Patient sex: F
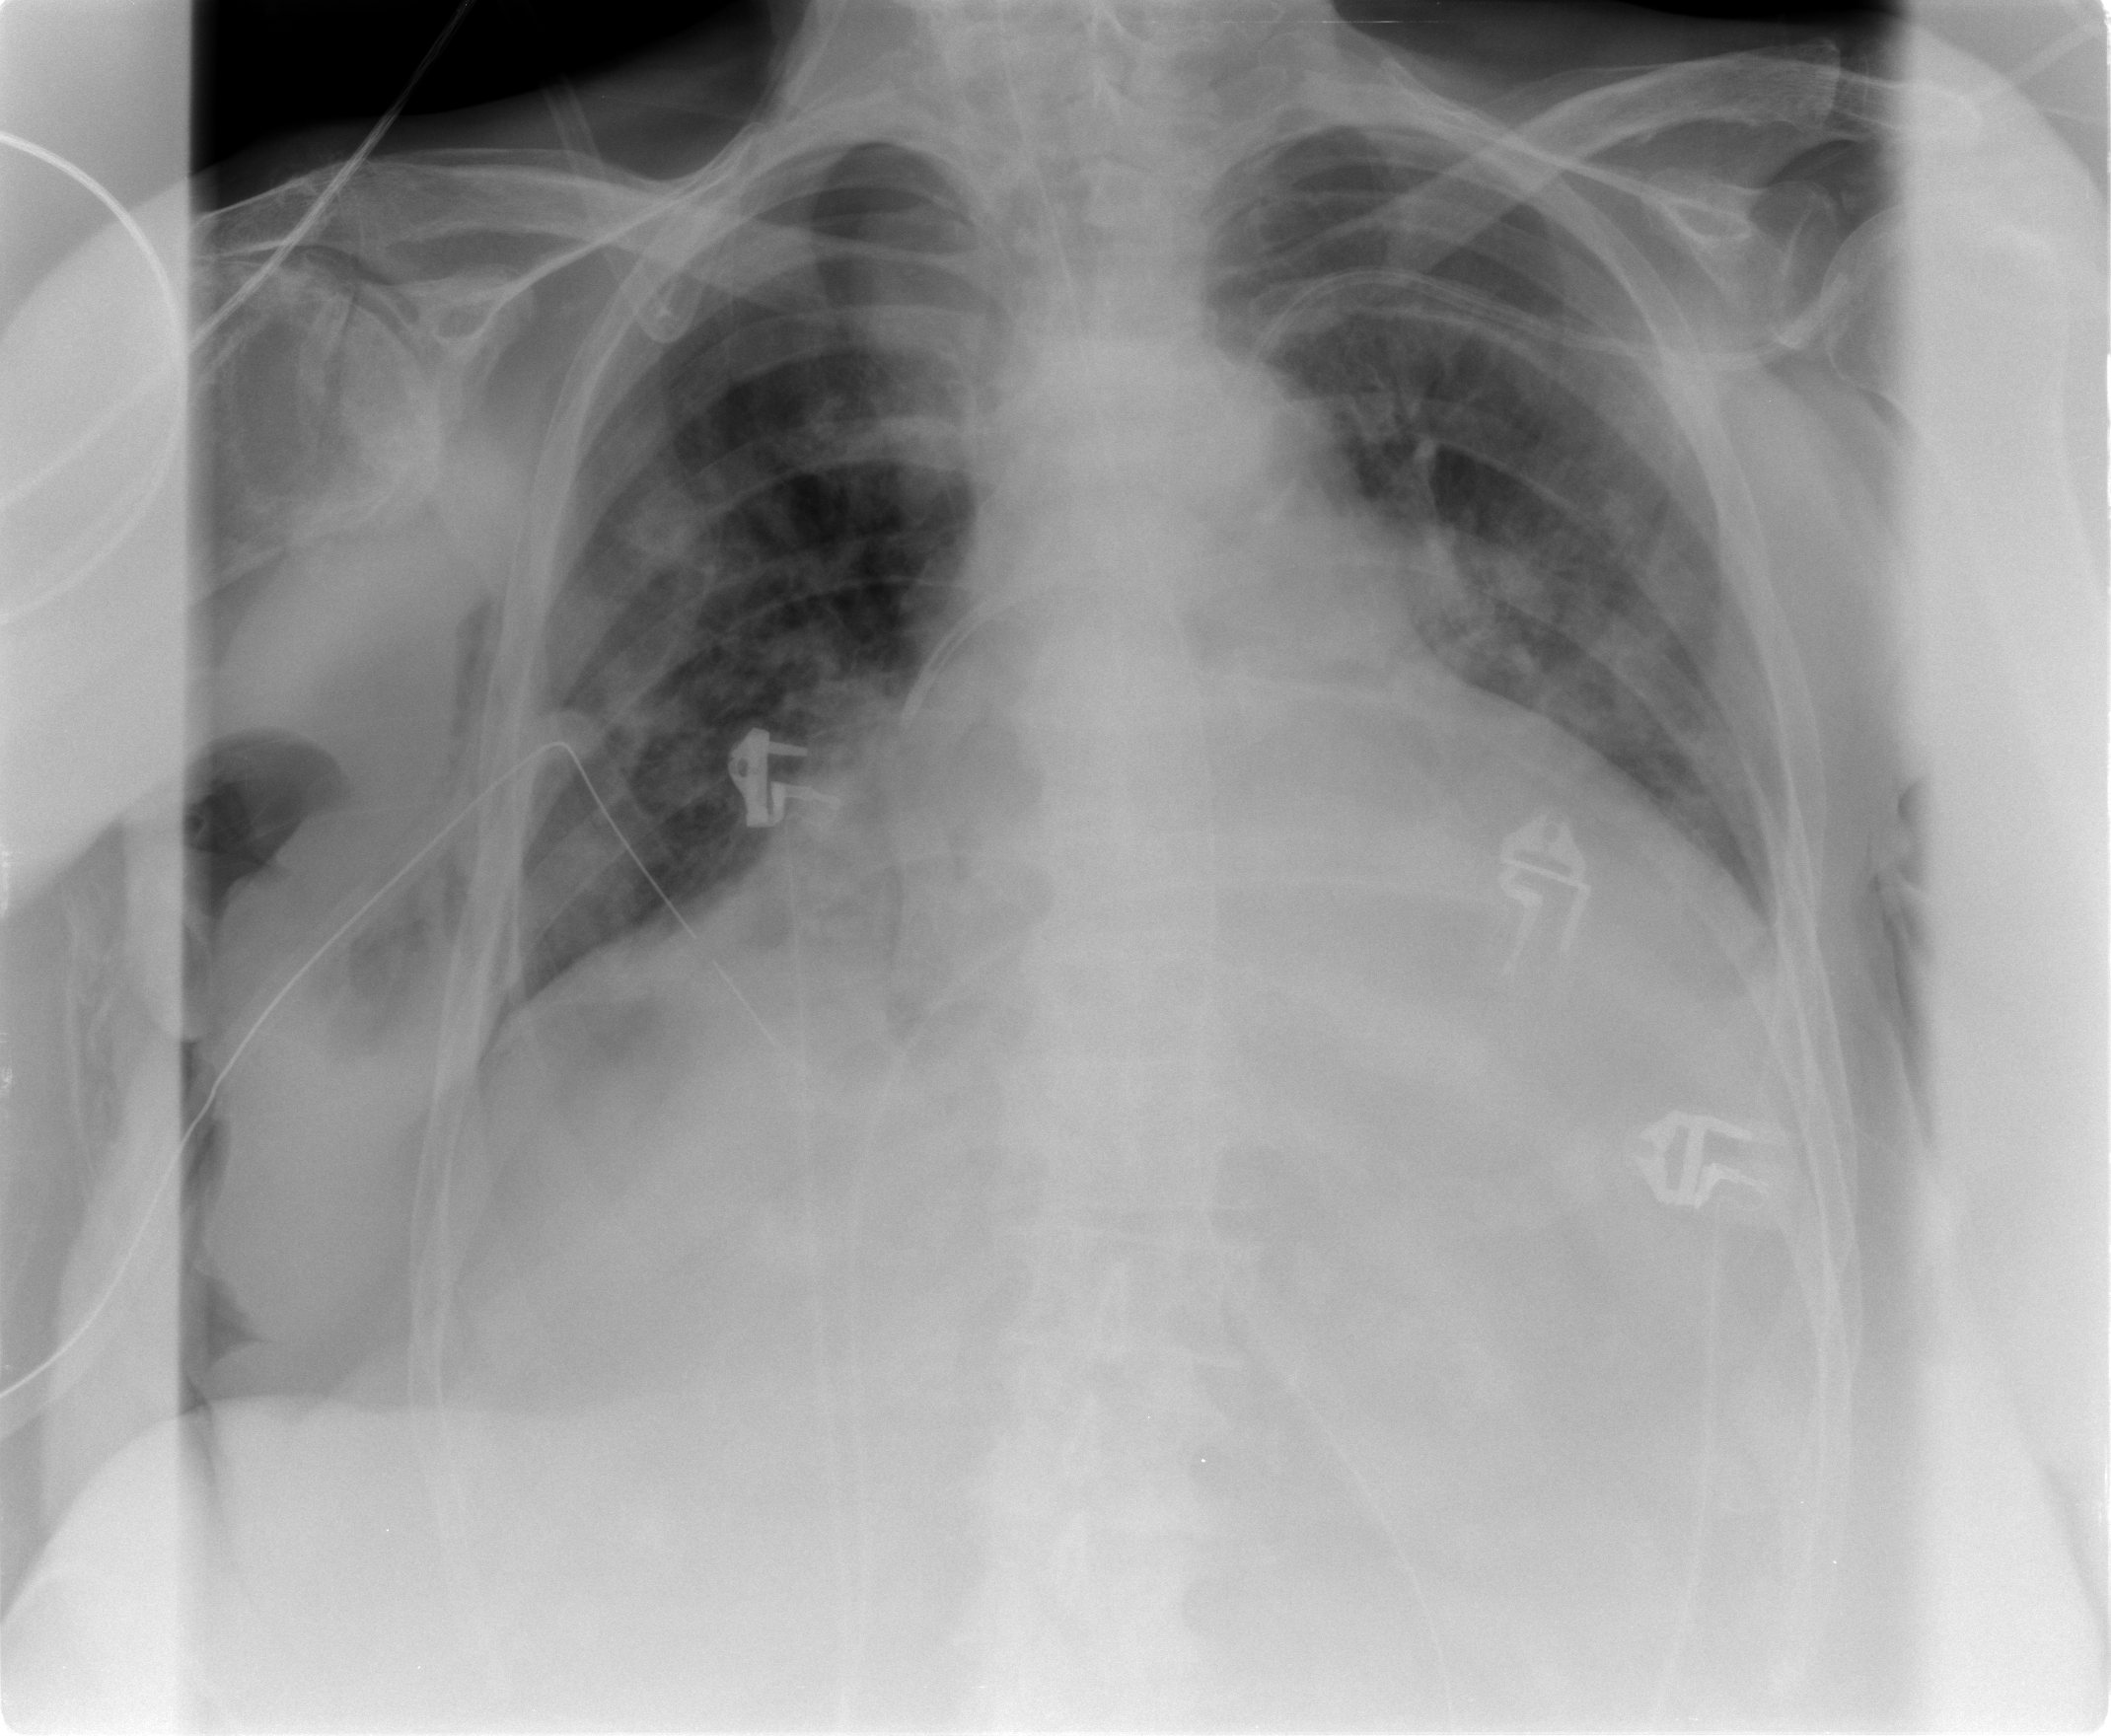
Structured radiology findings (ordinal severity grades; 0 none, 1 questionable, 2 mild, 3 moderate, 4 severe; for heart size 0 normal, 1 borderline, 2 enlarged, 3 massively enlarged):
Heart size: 2
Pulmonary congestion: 2
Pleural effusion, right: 1
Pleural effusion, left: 1
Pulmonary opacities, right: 2
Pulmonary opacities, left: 2
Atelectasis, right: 0
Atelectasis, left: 0